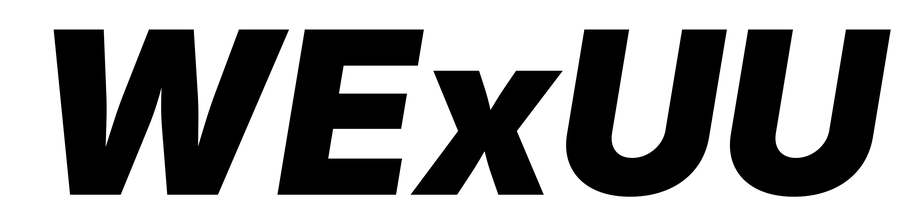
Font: Inter-Italic_Black_Italic